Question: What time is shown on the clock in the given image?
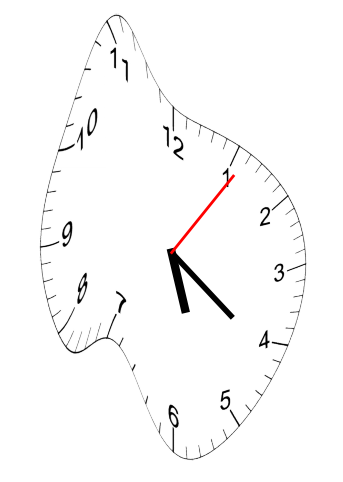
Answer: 05:21:06